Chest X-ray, PA view. Patient: 37 years old, sex M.
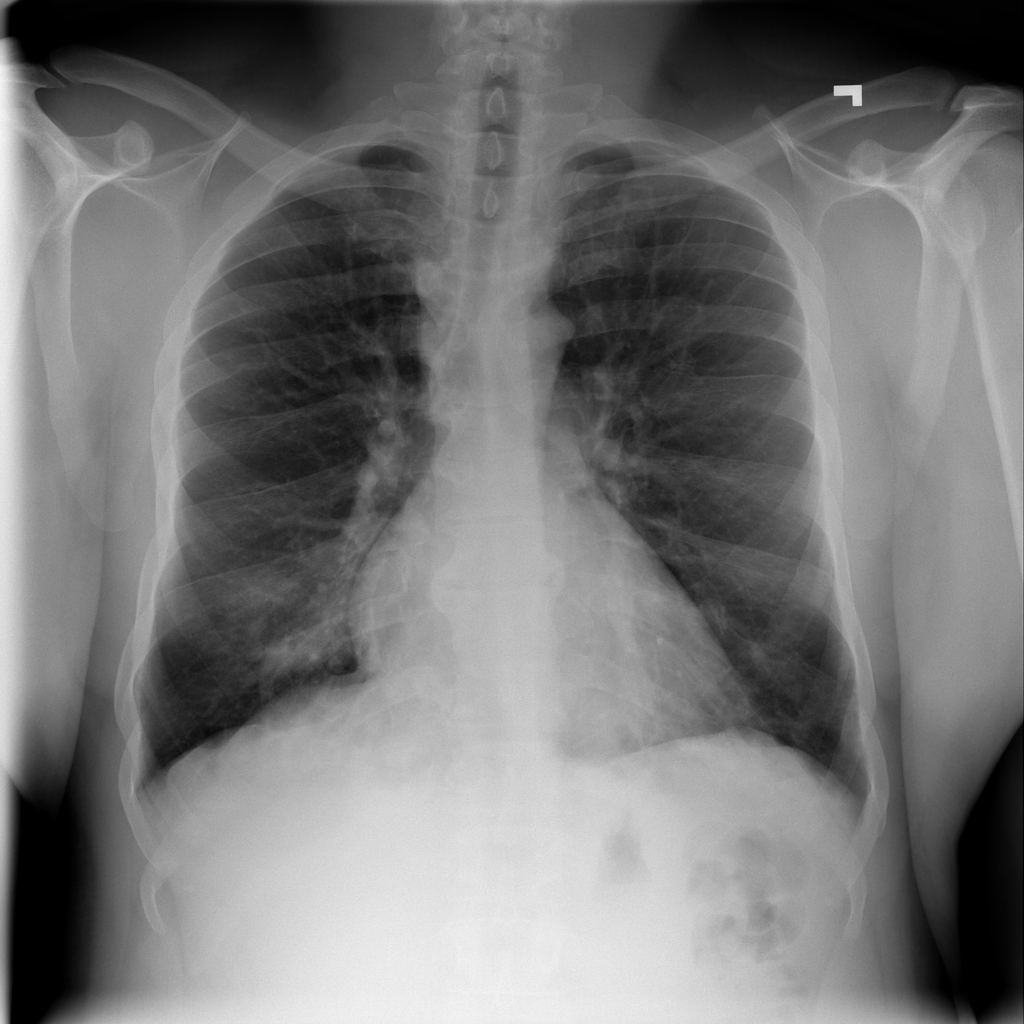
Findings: Atelectasis, Cardiomegaly